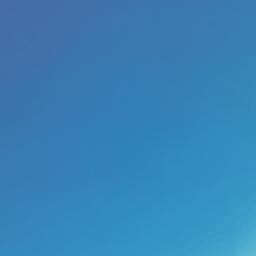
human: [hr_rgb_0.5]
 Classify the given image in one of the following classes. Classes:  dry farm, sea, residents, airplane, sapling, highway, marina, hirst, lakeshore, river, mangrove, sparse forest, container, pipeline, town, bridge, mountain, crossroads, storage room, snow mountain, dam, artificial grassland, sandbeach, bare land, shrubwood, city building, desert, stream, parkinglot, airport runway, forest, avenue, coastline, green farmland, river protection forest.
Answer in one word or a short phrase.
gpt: sea